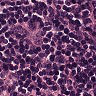
Metastatic tissue present: no